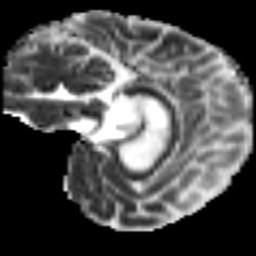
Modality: MD
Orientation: sagittal
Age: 48
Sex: male
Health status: ill
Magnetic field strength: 3 T
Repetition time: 9 s
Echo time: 0.093 s